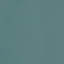
Land use / land cover: SeaLake